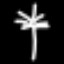
Label: palm tree